Question: Here is how my layout looks like:

I have a parent activity which has a custom view (view1 that handle onTouch events by itself) and 2 buttons (view2 and view3). The DialogFragment has a visible layout shown and the rest is transparent.
My dialog fragments look like this:
'''
public class FragmentText extends DialogFragment{
public static FragmentText newInstance() {
FragmentText frag = new FragmentText();
frag.setStyle(DialogFragment.STYLE_NORMAL, android.R.style.Theme_Translucent_NoTitleBar);
return frag;
}
@Override
public View onCreateView(LayoutInflater inflater, ViewGroup container,
Bundle savedInstanceState) {
getDialog().getWindow().requestFeature(Window.FEATURE_NO_TITLE);
// instantiate the custom layout
final View layout = inflater.inflate(R.layout.fragment_layout, null);
.....
}
}
'''
and the layout file looks like this:
'''
<com.TransparentView xmlns:android="http://schemas.android.com/apk/res/android"
xmlns:tools="http://schemas.android.com/tools"
android:id="@+id/layMain"
android:layout_width="fill_parent"
android:layout_height="fill_parent"
android:layout_marginBottom="70dp"
android:background="@color/transparent"
android:gravity="bottom"
android:orientation="vertical"
android:paddingBottom="70dp" >
<LinearLayout
android:id="@+id/layContent"
android:layout_width="fill_parent"
android:layout_height="wrap_content"
android:layout_gravity="bottom"
android:layout_margin="5dp"
android:background="@drawable/bk_text_edit"
android:orientation="vertical"
android:padding="@dimen/margin" >
all my layouts and buttons
</LinearLayout>
</com.TransparentView>
'''
and
'''
public class TransparentView extends LinearLayout {
@SuppressLint("NewApi")
public TransparentView(Context context, AttributeSet attrs, int defStyle) {
super(context, attrs, defStyle);
}
public TransparentView(Context context, AttributeSet attrs) {
super(context, attrs);
}
public TransparentView(Context context) {
super(context);
}
@Override
public boolean onInterceptTouchEvent(MotionEvent ev) {
return false; // event get propagated
}
}
'''
When the user presses outside the visible layout of the DialogFragment I want to:
1. dismiss the dialog fragment
2. pass the onTouch to the parent activity and allow the user to interact with the views.
So basically if I drag my finger over View1, I want to dismiss the dialog and continue my dragging interaction against view1.
Is this possible to achieve ?
LE: also this does not work:
'''
layMain.setOnTouchListener(new OnTouchListener() {
@Override
public boolean onTouch(View v, MotionEvent event) {
getActivity().dispatchTouchEvent(event);
return false;
}
});
'''
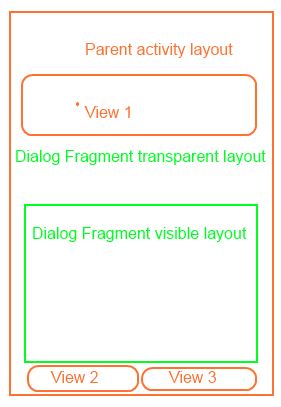
Answer: In the end, as Luksprog suggested, I ended up with ditching DialogFragment. I did a test using simple Fragment which is hosted in an activity's FrameLayout so it looks just like an overlay on where I need it. In this way I still get all the interaction I need with the rest of the views.
Thank you all for your support.